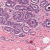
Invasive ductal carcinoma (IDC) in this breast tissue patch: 0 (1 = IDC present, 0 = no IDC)